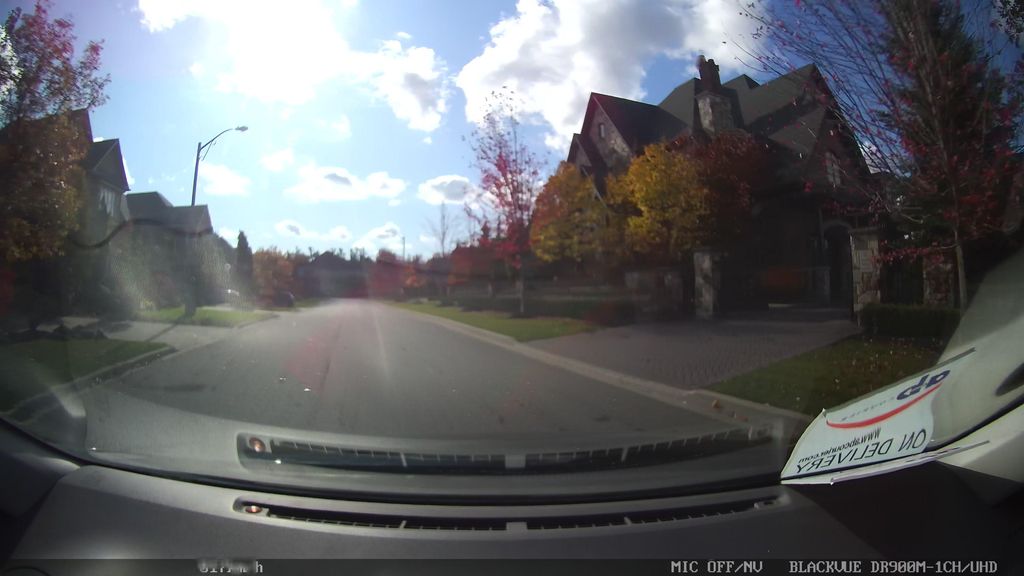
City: toronto